Field crop: maize
Growth stage: 2
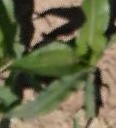
Species: maize